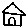
Label: house